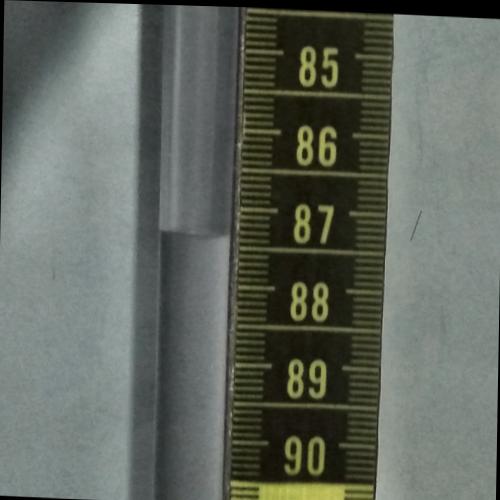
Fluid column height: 87.4 cm